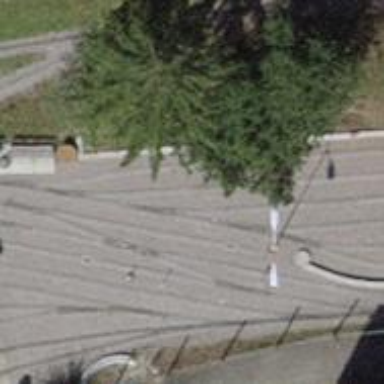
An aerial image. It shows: Miniature railway.